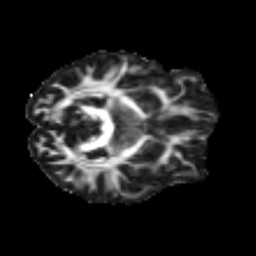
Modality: FA
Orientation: axial
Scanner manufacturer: siemens
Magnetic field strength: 3 T
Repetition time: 3.6 s
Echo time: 0.092 s